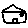
Label: house